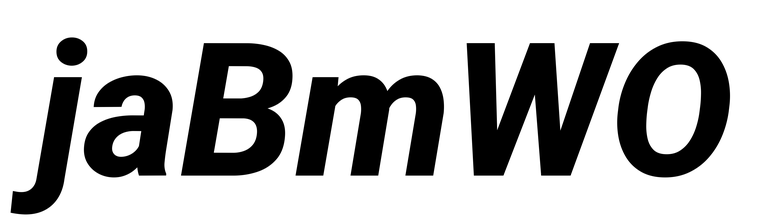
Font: Roboto-Italic_ExtraBold_Italic